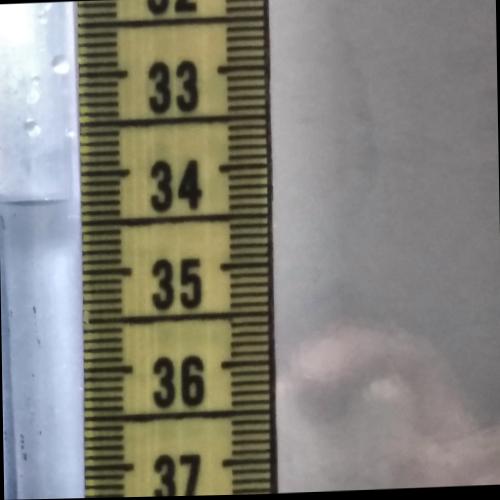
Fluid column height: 34.3 cm